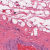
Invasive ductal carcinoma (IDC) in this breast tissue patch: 0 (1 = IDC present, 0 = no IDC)